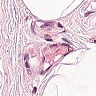
Metastatic tissue present: no